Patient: sex M, age 55
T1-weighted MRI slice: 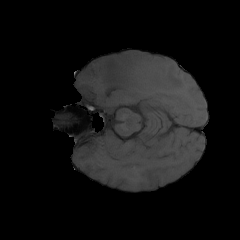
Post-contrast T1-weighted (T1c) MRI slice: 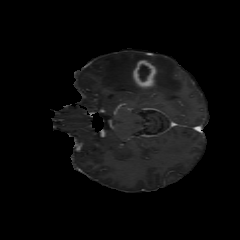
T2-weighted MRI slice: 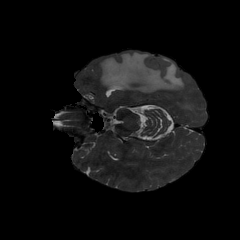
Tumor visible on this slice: yes
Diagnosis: Glioblastoma, IDH-wildtype
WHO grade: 4